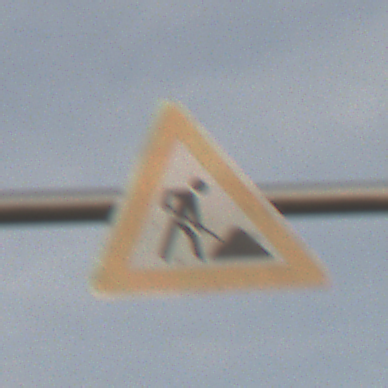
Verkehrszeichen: Arbeitsstelle
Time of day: SunriseSunset
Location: Outdoor (Nature)
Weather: PartlyCloudy
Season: NotSpecified
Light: Natural